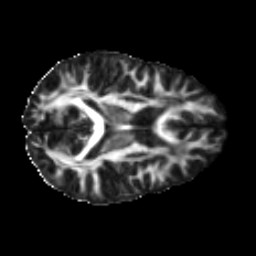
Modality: FA
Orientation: axial
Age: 39
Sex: male
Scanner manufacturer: ge
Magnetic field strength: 3 T
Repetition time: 7.8 s
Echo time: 0.0608 s